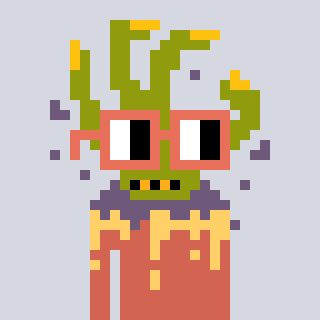
a pixel art character with square orange glasses, a zombie-hand-shaped head and a peachy-colored body on a cool background